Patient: sex M, age 34
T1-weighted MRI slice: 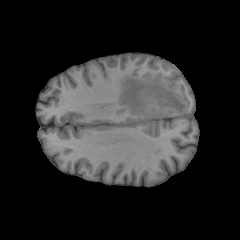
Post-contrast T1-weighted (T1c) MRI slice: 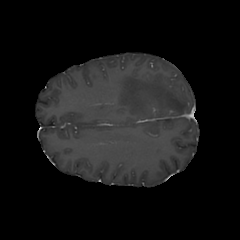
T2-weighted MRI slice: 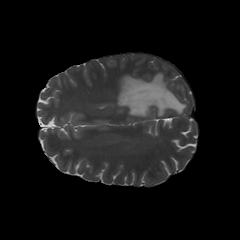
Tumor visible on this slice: yes
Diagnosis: Astrocytoma, IDH-mutant
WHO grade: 3